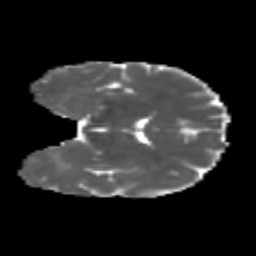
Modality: MD
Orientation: coronal
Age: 29
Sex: male
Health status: healthy